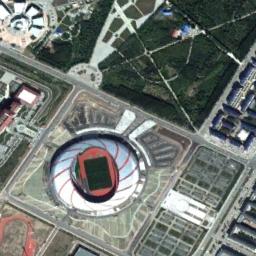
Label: stadium